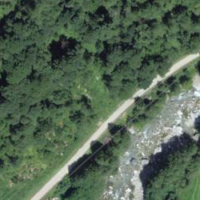
EUNIS habitat code: 45
Species observed at this site:
Stellaria nemorum